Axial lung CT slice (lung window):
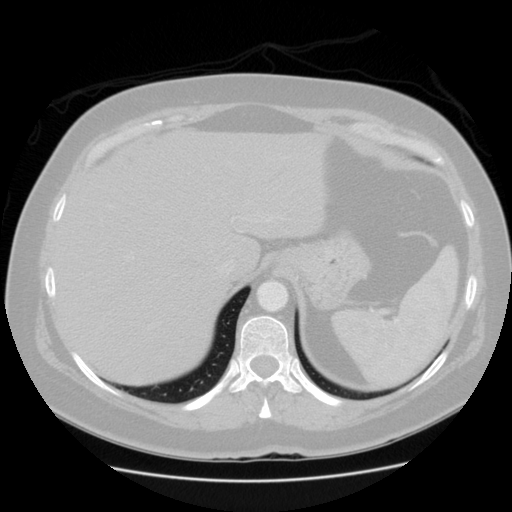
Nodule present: no